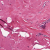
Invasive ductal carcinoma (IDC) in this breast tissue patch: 0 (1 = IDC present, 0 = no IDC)